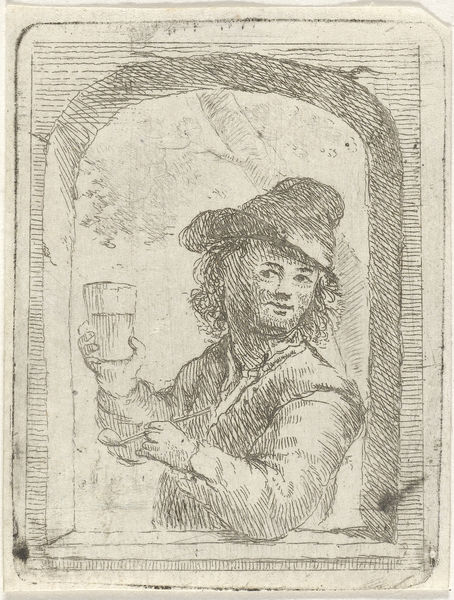
Titel: Pijprokende man met een glas
Künstler: Simon Klapmuts
Standort: Amsterdam
Institution: Rijksmuseum
Schlagwörter: baum, hand, mann, fenster, glas, hut, hüte, kopfbedeckungen, zeichnung, blick, hemd, jacke, mütze, mützen, augen, schauen, baumstamm, stamm, haare, kopfbedeckung, linien, rundbogen, löffel, wein, pfeife, linie, wasserglas, radierung, strich, fensterbrett, genuss, listig, hobbit, geniesser